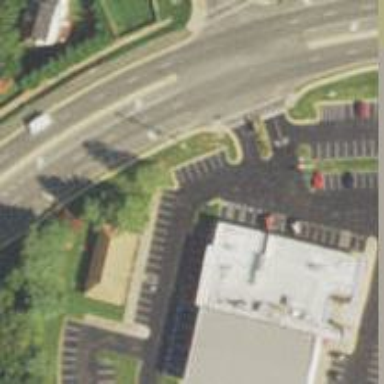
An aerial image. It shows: Parking space is available.